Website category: university
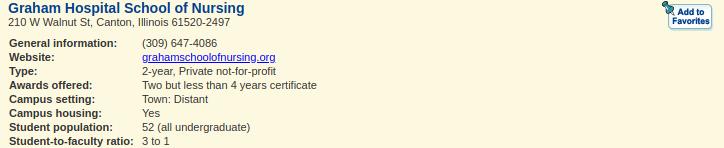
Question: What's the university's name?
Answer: Graham Hospital School of Nursing

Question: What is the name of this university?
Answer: Graham Hospital School of Nursing

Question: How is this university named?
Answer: Graham Hospital School of Nursing

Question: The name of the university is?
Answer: Graham Hospital School of Nursing

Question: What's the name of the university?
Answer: Graham Hospital School of Nursing

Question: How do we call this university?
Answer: Graham Hospital School of Nursing

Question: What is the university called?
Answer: Graham Hospital School of Nursing

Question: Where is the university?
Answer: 210 W Walnut St, Canton, Illinois 61520-2497

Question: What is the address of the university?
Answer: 210 W Walnut St, Canton, Illinois 61520-2497

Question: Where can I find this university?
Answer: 210 W Walnut St, Canton, Illinois 61520-2497

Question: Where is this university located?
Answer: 210 W Walnut St, Canton, Illinois 61520-2497

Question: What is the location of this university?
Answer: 210 W Walnut St, Canton, Illinois 61520-2497

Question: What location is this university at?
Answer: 210 W Walnut St, Canton, Illinois 61520-2497

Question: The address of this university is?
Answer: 210 W Walnut St, Canton, Illinois 61520-2497

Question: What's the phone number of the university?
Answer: (309) 647-4086

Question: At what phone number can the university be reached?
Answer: (309) 647-4086

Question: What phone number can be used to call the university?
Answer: (309) 647-4086

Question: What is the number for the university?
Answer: (309) 647-4086

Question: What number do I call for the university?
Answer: (309) 647-4086

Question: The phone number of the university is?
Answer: (309) 647-4086

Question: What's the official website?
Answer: grahamschoolofnursing.org

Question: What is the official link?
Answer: grahamschoolofnursing.org

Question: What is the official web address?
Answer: grahamschoolofnursing.org

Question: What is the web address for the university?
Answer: grahamschoolofnursing.org

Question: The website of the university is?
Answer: grahamschoolofnursing.org

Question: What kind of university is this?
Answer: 2-year, Private not-for-profit

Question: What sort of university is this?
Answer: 2-year, Private not-for-profit

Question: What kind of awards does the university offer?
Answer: Two but less than 4 years certificate

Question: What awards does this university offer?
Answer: Two but less than 4 years certificate

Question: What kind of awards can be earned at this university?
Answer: Two but less than 4 years certificate

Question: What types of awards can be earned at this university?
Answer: Two but less than 4 years certificate

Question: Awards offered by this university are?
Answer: Two but less than 4 years certificate

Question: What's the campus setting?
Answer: Town: Distant

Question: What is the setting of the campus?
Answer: Town: Distant

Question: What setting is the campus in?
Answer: Town: Distant

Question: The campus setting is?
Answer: Town: Distant

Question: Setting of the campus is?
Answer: Town: Distant

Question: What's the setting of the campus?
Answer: Town: Distant

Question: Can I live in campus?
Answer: Yes

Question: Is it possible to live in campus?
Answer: Yes

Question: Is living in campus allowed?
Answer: Yes

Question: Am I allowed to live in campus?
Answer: Yes

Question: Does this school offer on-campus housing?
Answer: Yes

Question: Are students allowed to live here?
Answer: Yes

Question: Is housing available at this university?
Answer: Yes

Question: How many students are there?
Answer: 52 (all undergraduate)

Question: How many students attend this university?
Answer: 52 (all undergraduate)

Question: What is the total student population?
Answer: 52 (all undergraduate)

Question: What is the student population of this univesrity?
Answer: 52 (all undergraduate)

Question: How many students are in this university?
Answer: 52 (all undergraduate)

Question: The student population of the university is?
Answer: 52 (all undergraduate)

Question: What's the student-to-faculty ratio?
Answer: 3 to 1

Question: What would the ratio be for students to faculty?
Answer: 3 to 1

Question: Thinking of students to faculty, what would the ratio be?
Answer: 3 to 1

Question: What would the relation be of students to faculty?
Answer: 3 to 1

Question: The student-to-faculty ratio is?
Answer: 3 to 1

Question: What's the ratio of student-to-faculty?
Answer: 3 to 1

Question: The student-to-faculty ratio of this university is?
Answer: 3 to 1